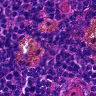
Metastatic tissue present: no